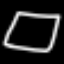
Label: square